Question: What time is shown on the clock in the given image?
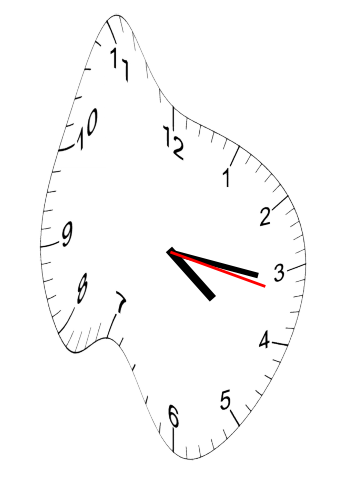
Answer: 04:16:17